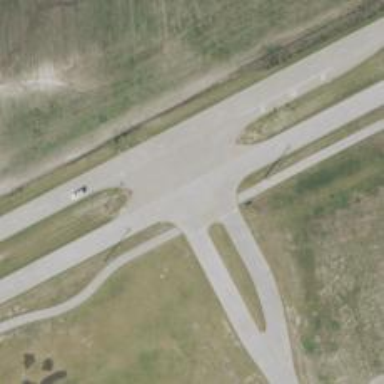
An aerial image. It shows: Secondary link road.